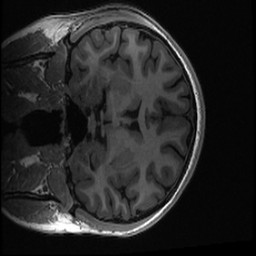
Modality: T1w
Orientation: coronal